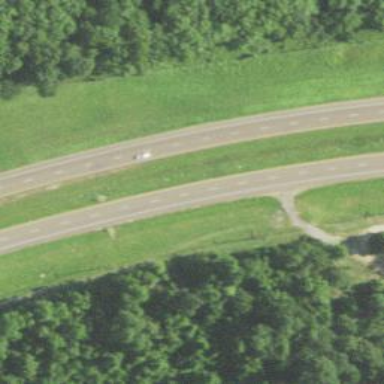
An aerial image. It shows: Trunk highway.